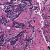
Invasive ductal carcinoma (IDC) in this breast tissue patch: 0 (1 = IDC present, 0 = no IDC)